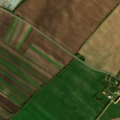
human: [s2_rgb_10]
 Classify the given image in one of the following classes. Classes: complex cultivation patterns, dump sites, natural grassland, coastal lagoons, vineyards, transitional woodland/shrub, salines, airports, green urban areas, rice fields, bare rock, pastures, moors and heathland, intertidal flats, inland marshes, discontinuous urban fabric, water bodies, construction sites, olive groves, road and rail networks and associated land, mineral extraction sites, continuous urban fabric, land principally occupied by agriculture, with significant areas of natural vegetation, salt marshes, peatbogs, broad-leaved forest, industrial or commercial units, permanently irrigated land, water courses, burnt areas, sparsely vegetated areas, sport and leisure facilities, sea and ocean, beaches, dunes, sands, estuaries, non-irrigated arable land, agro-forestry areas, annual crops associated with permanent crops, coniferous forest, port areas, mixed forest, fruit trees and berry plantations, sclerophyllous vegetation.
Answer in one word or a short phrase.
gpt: non-irrigated arable land